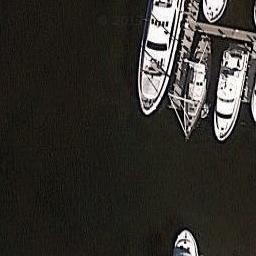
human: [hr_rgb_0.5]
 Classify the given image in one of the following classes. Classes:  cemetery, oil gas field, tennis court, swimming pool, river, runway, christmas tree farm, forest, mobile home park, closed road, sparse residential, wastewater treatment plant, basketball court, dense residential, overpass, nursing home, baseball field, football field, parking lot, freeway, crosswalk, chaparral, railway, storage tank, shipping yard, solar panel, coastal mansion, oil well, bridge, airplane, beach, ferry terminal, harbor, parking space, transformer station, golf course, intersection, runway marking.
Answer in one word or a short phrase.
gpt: harbor